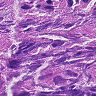
Metastatic tissue present: yes